九年级 · 度量几何学
如图, 点 $B$ 在 $\odot A$ 上, 点 $C$ 在 $\odot A$ 外, 以下条件不能判定 $B C$ 是 $\odot A$ 切线的是( )

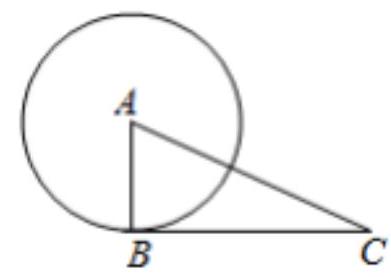
A. $\angle A=50$ !' $\angle C=40 \ldots$
B. $\angle B-\angle C=\angle A$
C. $A B^{2}+B C^{2}=A C^{2}$
D. $\odot A$ 与 $A C$ 的交点是 $A C$ 中点
答案: D
解析: 【分析】

本题考查了切线的判定、勾股定理的逆定理、三角形内角和定理等知识, 根据切线的判定分别对各个选项进行判断, 即可得出结论.

【解答】

解: $A . \because \angle A=50^{\circ}, \angle C=40^{\circ}$,

$\therefore \angle B=180^{\circ}-\angle A-\angle C=90^{\circ}$,

$\therefore B C \perp A B$,

$\because$ 点 $B$ 在 $\odot A$ 上,

$\therefore A B$ 是 $\odot A$ 的半径,

$\therefore B C$ 是 $\odot A$ 切线;

B. $\because \angle B-\angle C=\angle A$,

$\therefore \angle B=\angle A+\angle C$,

$\because \angle A+\angle B+\angle C=180^{\circ}$,

$\therefore \angle B=90^{\circ}$,

$\therefore B C \perp A B$,

$\because$ 点 $B$ 在 $\odot A$ 上,

$\therefore A B$ 是 $\odot A$ 的半径,

$\therefore B C$ 是 $\odot A$ 切线;

C. $\because A B^{2}+B C^{2}=A C^{2}$,

$\therefore \triangle A B C$ 是直角三角形, $\angle B=90^{\circ}$,

$\therefore B C \perp A B$,

$\because$ 点 $B$ 在 $\odot A$ 上,

$\therefore A B$ 是 $\odot A$ 的半径,

$\therefore B C$ 是 $\odot A$ 切线;

D. $\because \odot$ 与 $A C$ 的交点是 $A C$ 中点,

$\therefore A B=\frac{1}{2} A C$, 但不能证出 $\angle B=90^{\circ}$,

$\therefore$ 不能判定 $B C$ 是 $\odot A$ 切线;

故选 $D$.